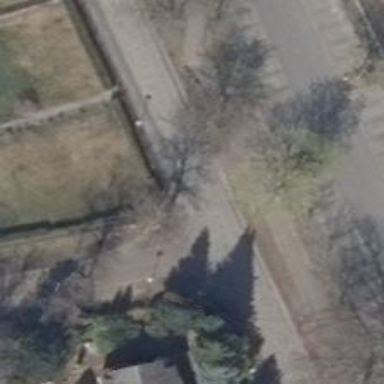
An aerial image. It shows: Residential road with separate sidewalks. The sidewalk on the left has asphalt surface.